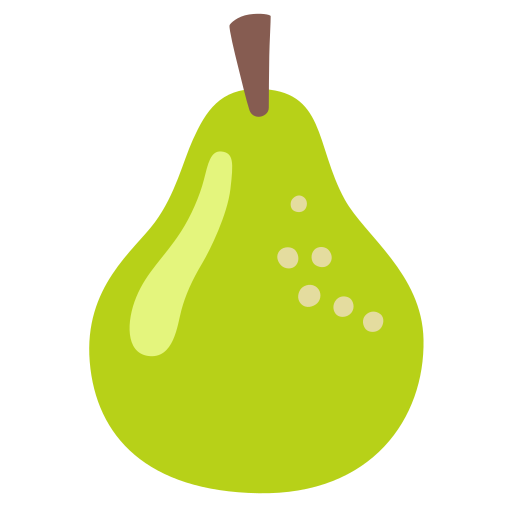
Emoji: 🍐